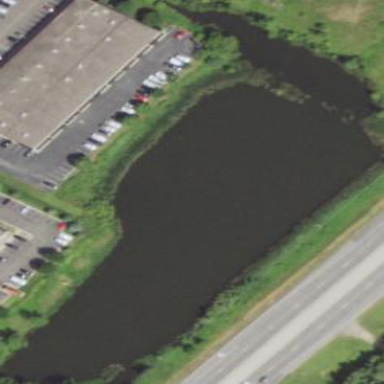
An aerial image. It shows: Serene pond surrounded by nature.